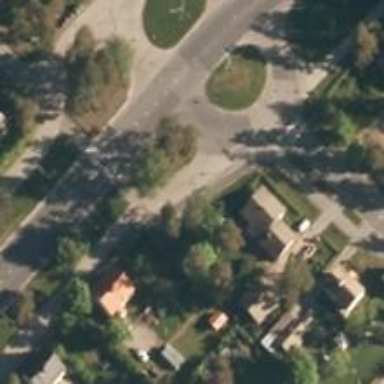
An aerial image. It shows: Road with "give way" sign.